Field crop: maize
Growth stage: 2
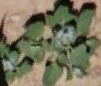
Species: chenopodium